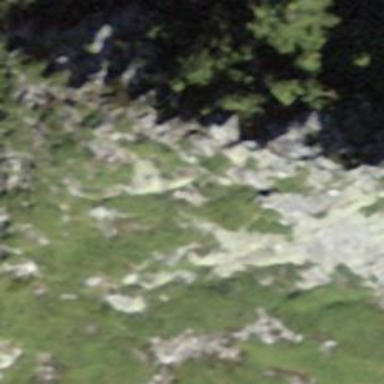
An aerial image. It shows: Natural ridge.